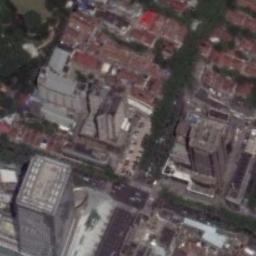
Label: commercial_area